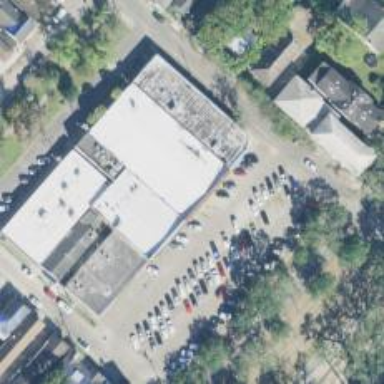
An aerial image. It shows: Pharmacy providing healthcare services.